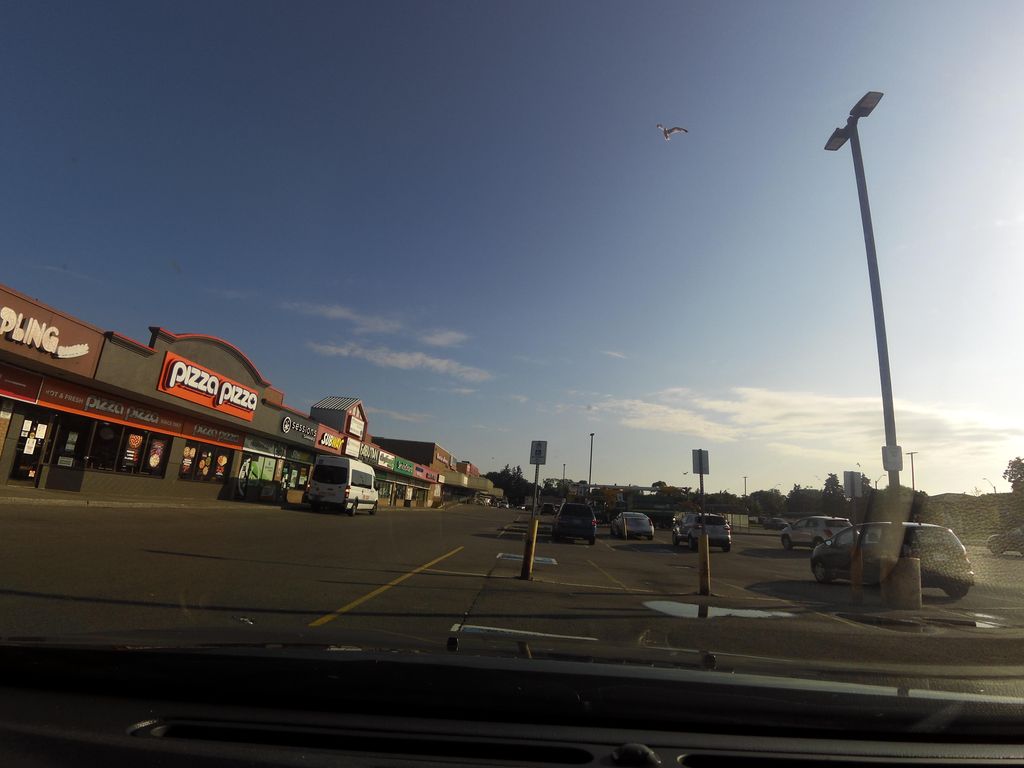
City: hamilton